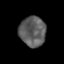
Tissue: prostate
Cell type: Epithelial cells
Senescence score: 0.338
Nuclear area (px): 769
Mean DAPI intensity: 93.78